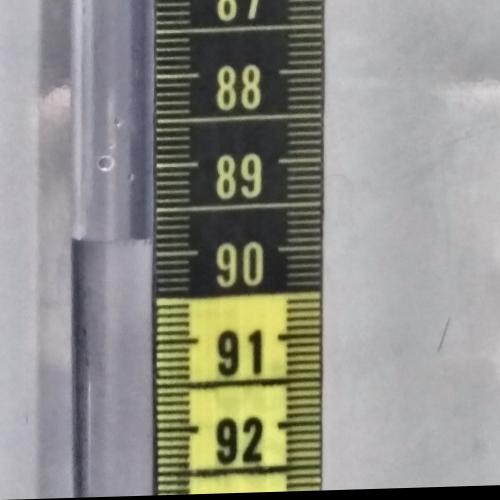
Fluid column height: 89.8 cm